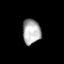
Tissue: lung
Cell type: Epithelial cells
Senescence score: 0.1854
Nuclear area (px): 441
Mean DAPI intensity: 174.535